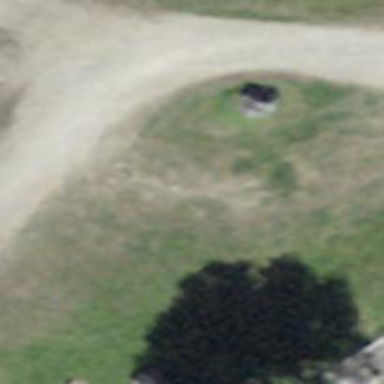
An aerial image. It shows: BBQ amenity.